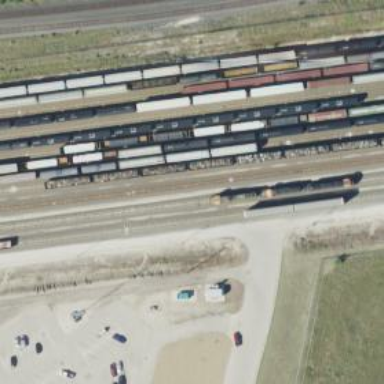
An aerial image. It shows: View of railway yard.